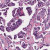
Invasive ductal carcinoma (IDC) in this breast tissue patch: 1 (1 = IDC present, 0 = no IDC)